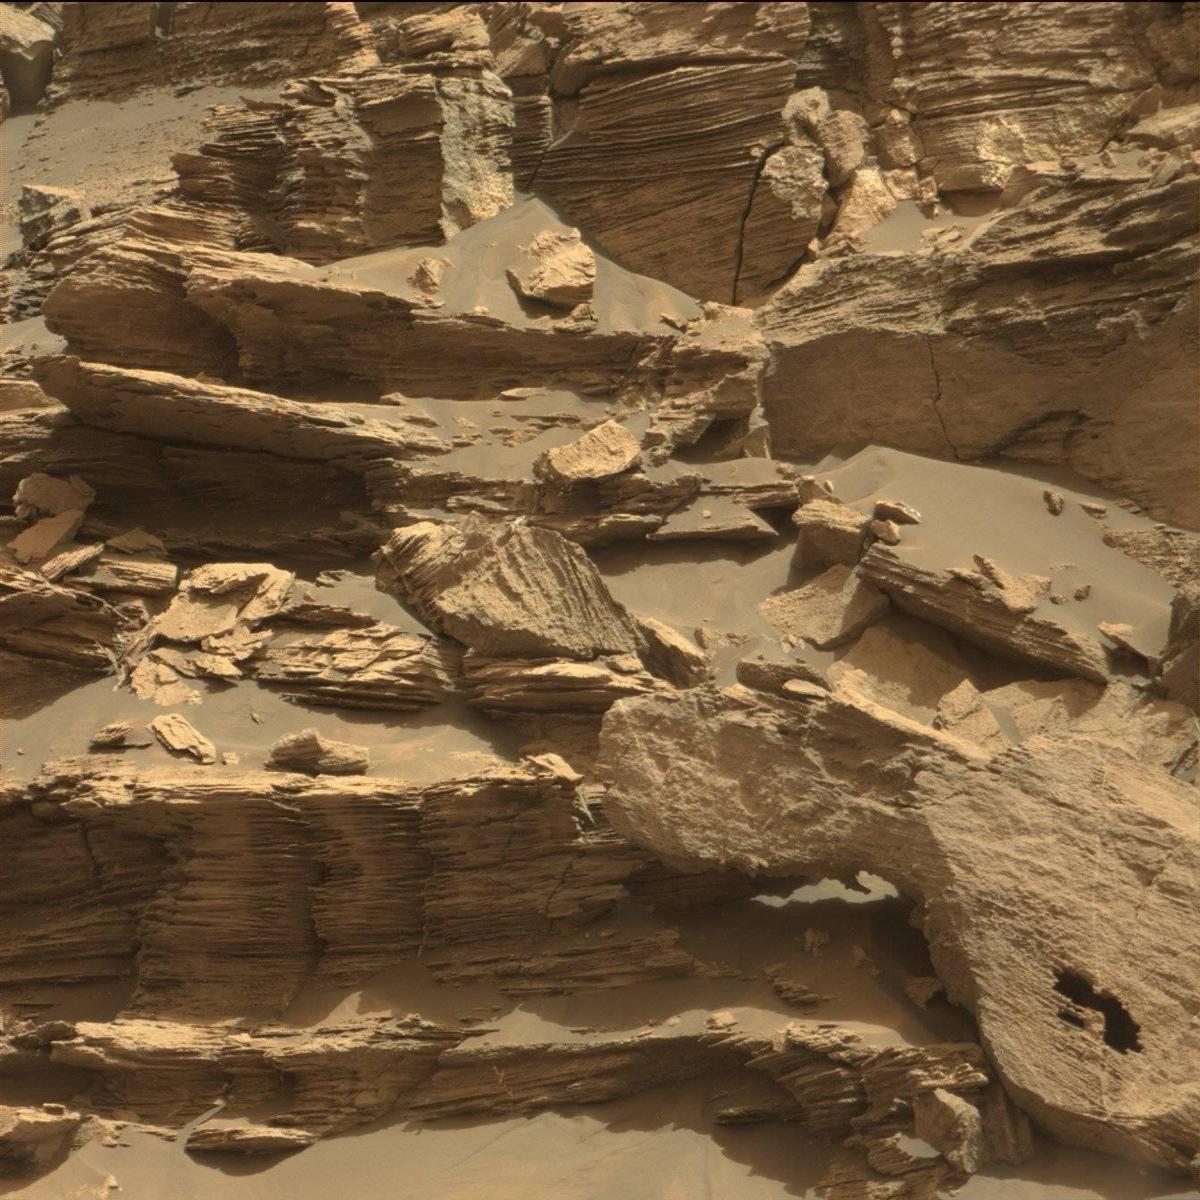
Terrain classes present: Bedrock, Sand / Soil